Question: I would like to stack JPanels on in the same direction.
I've searched this and can't find anything. The results that show up mean "overlap".
This is what I mean:

I would like to stack the second JPanel underneath the first. When using: 'add(BorderLayout.NORTH)' on both layouts it overlaps them.
I appreciate any help, thanks!
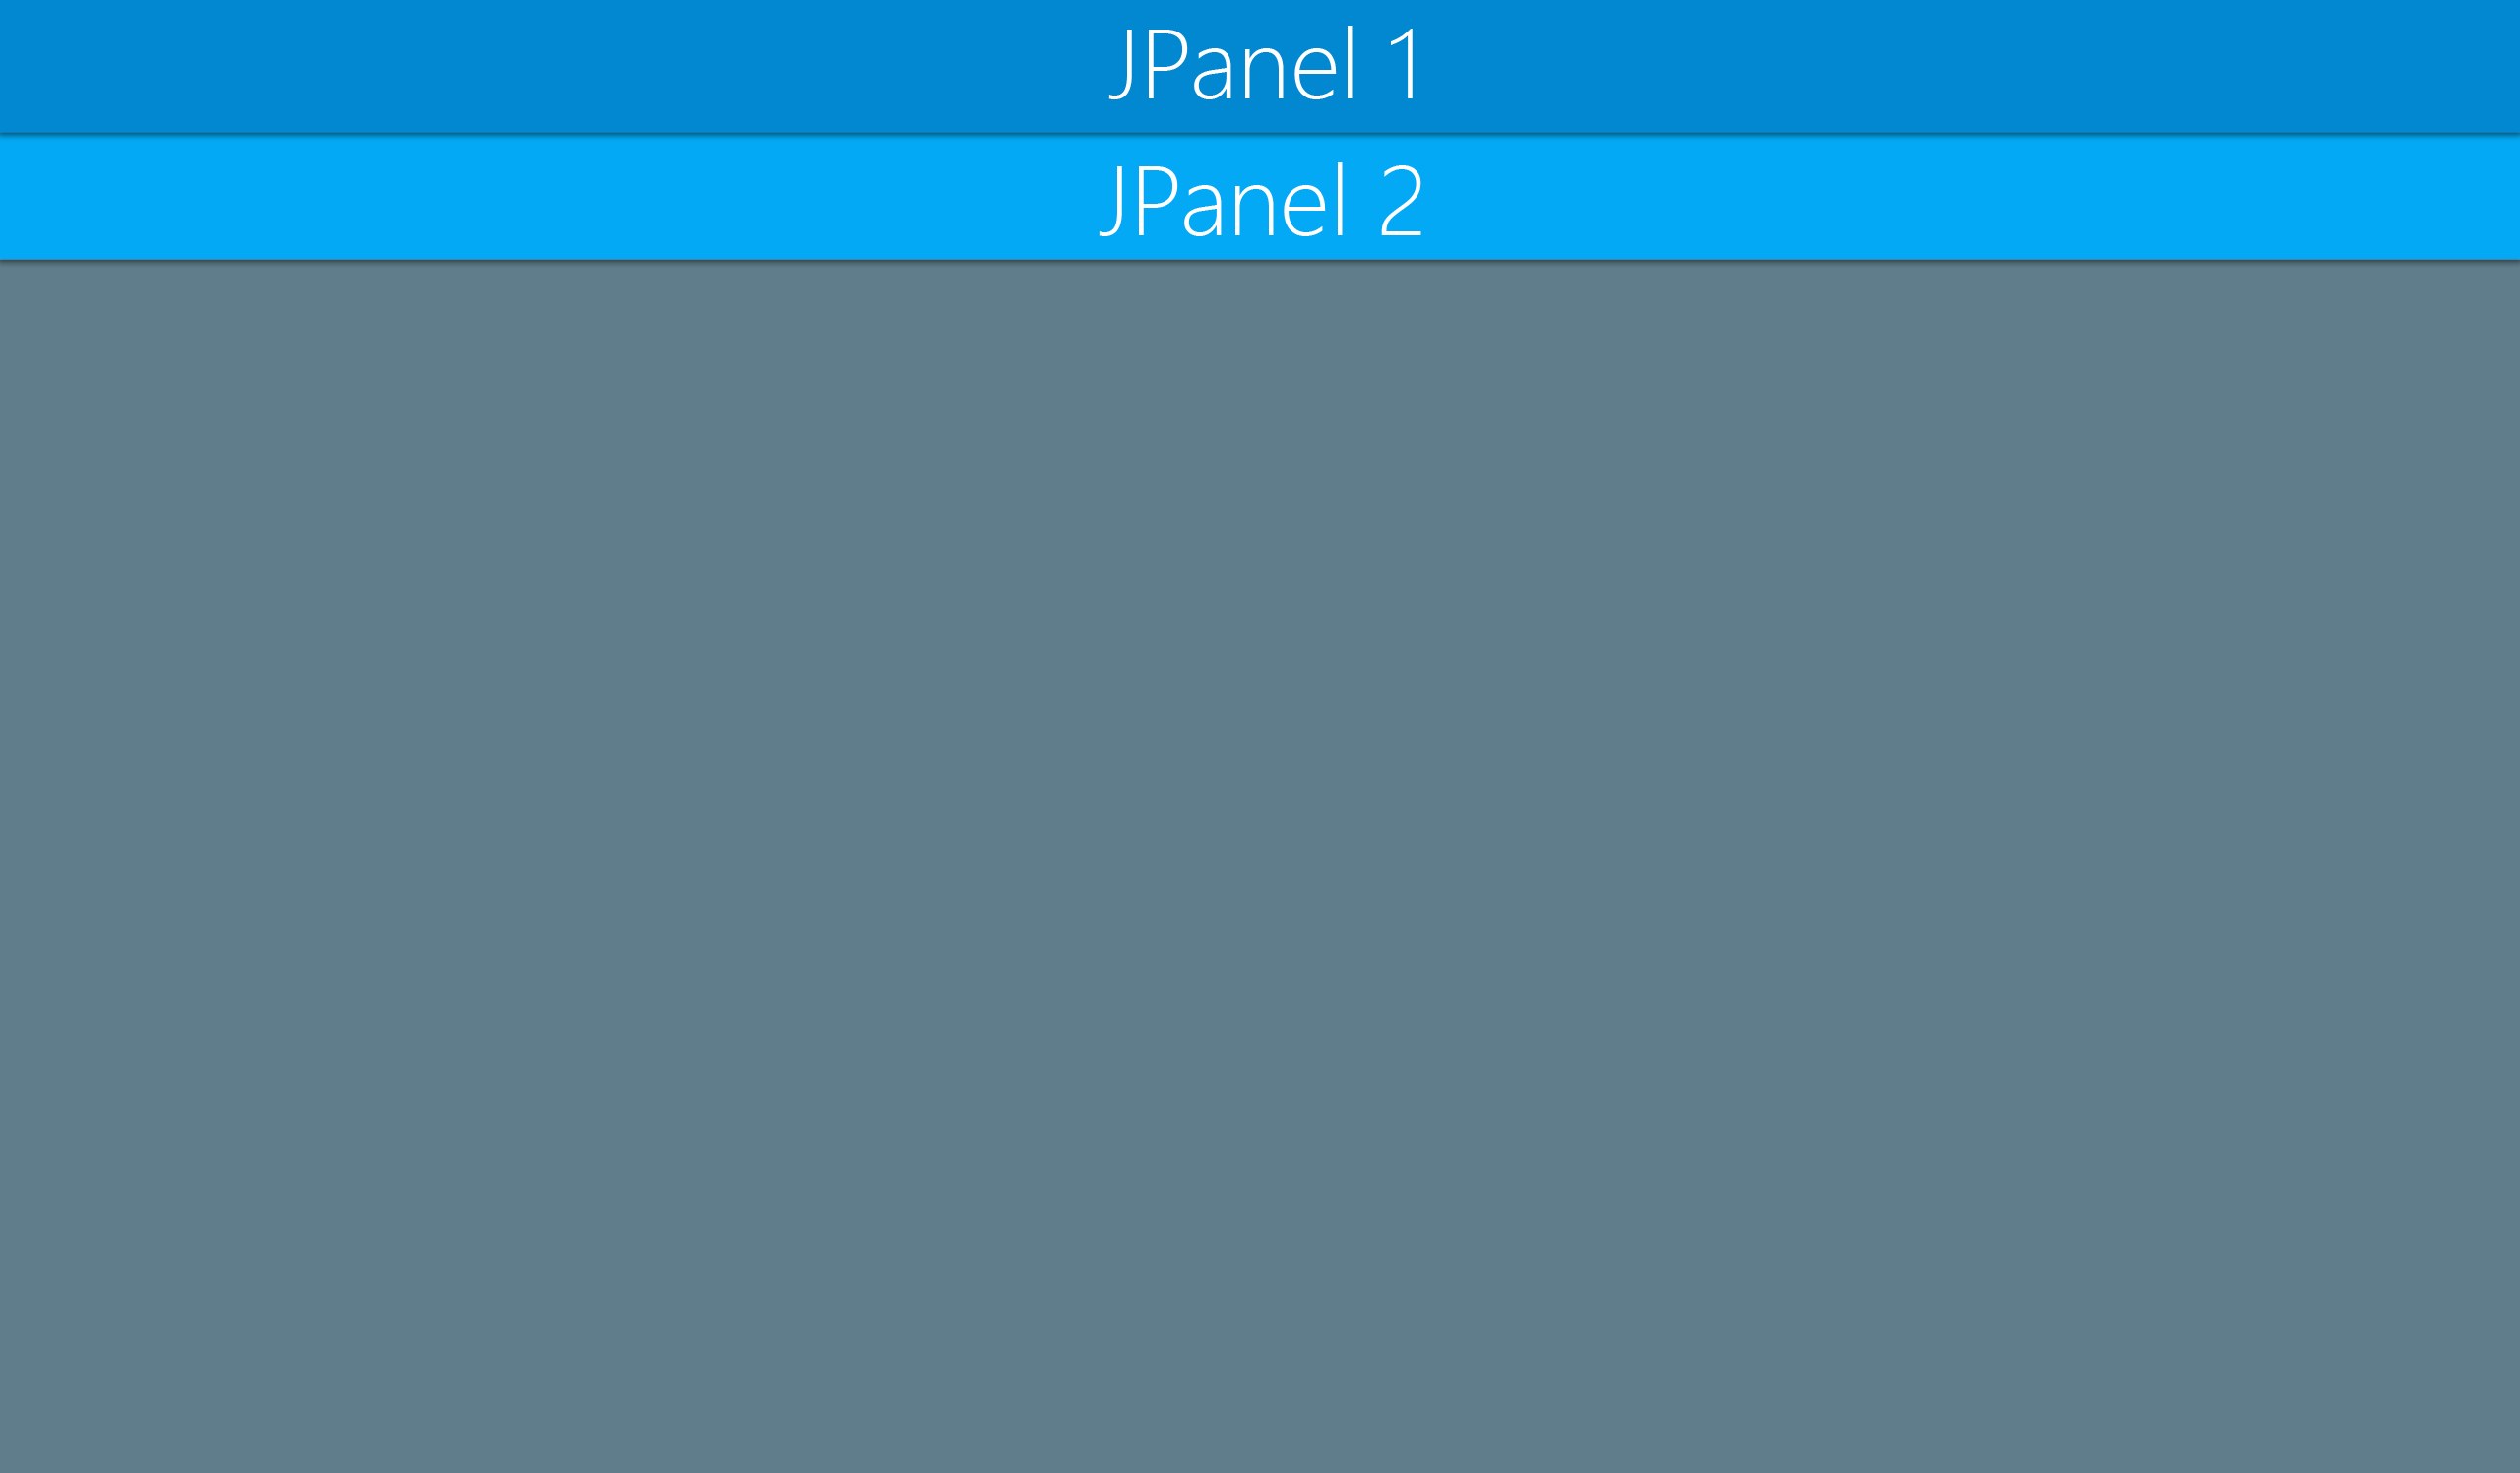
Answer: How I usually code something specific like this, I like to use the , and set it to 2 Rows and 1 Column like so.
'''
//this will go with the boiler plate
this.setlayout(new GridLayout(2,1));
'''
This should fix the problem of the two JPanels, and you can always add more to the rows if needed.